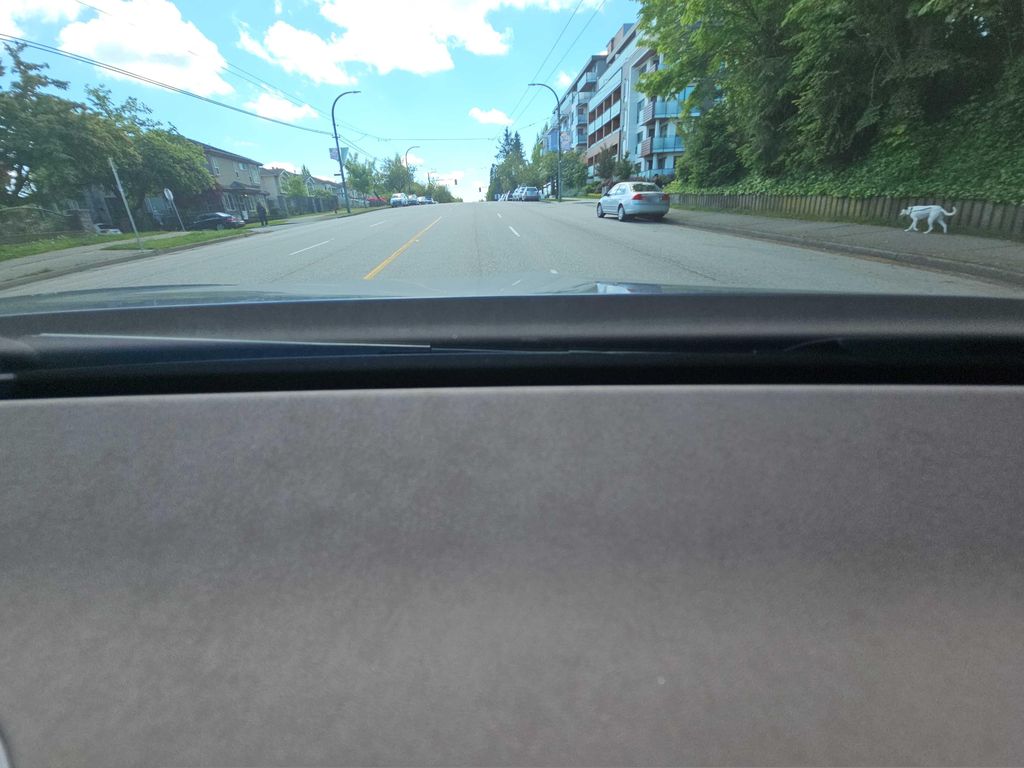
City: vancouver